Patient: sex M, age 64
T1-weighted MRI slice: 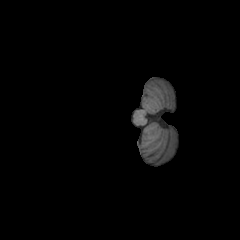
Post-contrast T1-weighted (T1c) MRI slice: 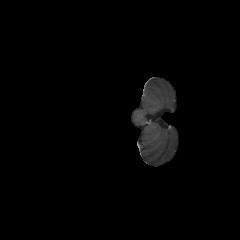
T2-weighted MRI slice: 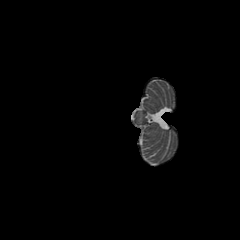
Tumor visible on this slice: no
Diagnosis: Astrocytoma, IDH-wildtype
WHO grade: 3